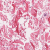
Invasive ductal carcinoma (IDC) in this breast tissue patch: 0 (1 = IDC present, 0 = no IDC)